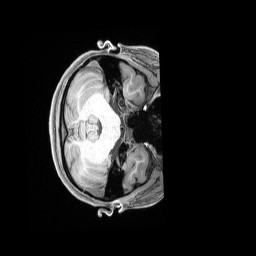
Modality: T1w
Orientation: axial
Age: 20
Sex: female
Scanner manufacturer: siemens
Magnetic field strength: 3 T
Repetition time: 2.4 s
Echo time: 0.00228 s